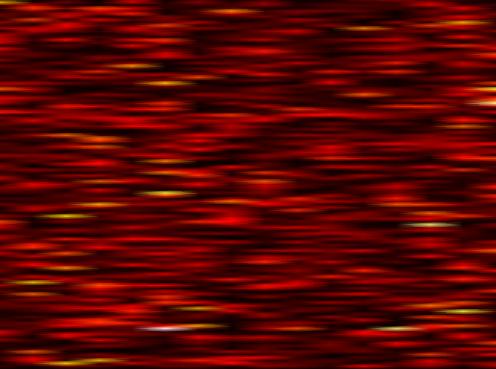
Label: FBMC